Interaction volume radius: 5 \u00c5
Interaction volume height: 10 \u00c5
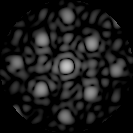
Disorder parameter: 0.2498